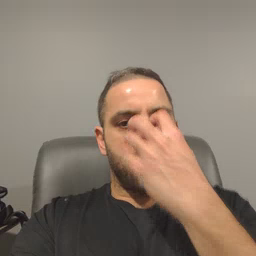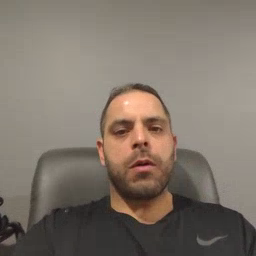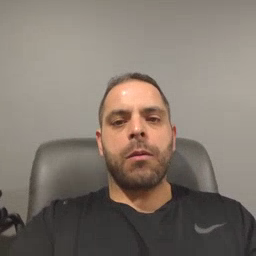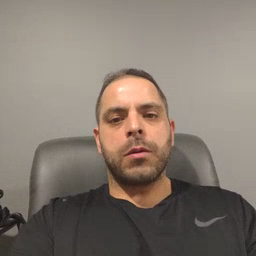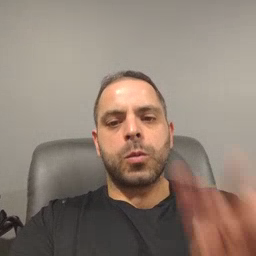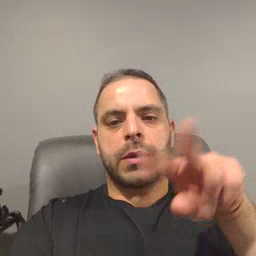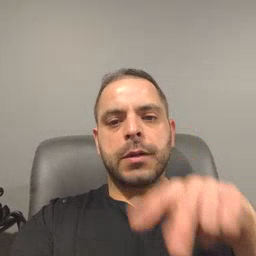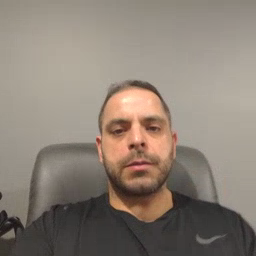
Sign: read